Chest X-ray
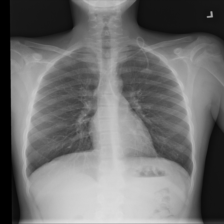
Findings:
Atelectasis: negative
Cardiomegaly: negative
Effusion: negative
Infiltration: negative
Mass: negative
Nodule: negative
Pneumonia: negative
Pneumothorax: negative
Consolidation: negative
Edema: negative
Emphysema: negative
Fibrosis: negative
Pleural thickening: negative
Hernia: negative